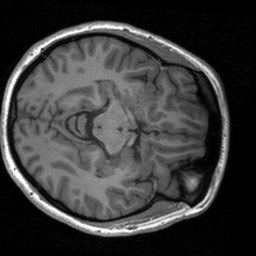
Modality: T1w
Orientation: axial
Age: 19
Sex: female
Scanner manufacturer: siemens
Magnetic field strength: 3 T
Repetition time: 1.9 s
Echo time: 0.00226 s